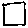
Label: square